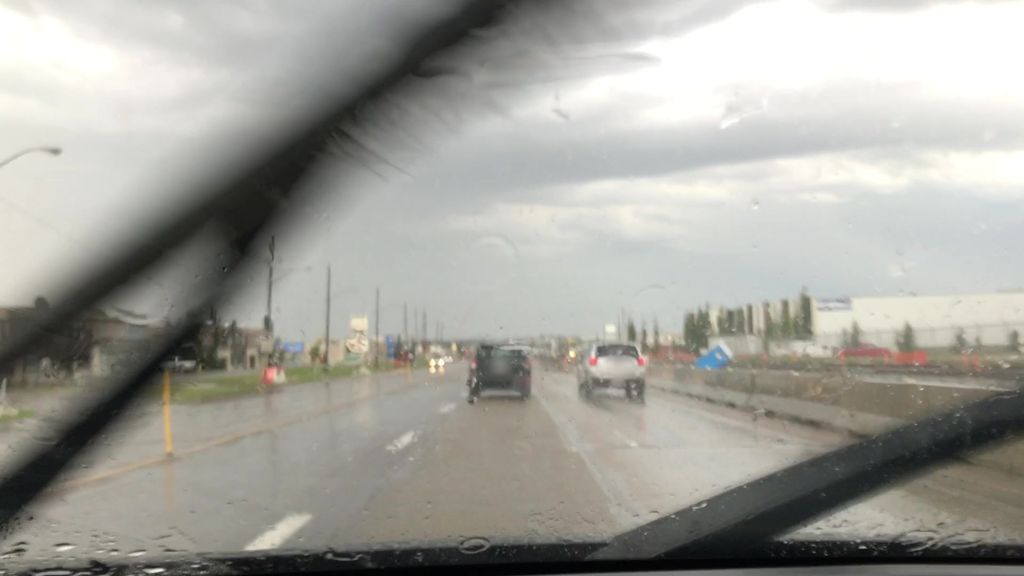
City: edmonton